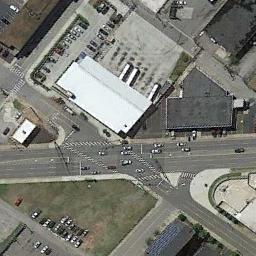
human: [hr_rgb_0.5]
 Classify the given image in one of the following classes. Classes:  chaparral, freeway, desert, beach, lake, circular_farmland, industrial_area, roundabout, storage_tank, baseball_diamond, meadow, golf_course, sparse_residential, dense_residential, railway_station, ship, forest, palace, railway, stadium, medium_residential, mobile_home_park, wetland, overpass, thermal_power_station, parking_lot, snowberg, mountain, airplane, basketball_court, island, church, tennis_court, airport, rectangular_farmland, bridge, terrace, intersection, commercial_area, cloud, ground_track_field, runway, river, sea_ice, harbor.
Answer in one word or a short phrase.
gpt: intersection